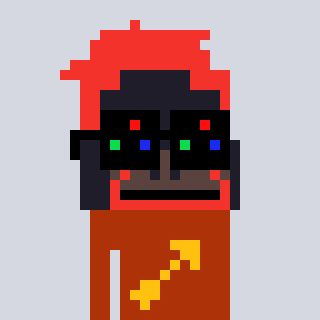
a pixel art character with square black sunglasses, a orangutan-shaped head and a hotbrown-colored body on a cool background